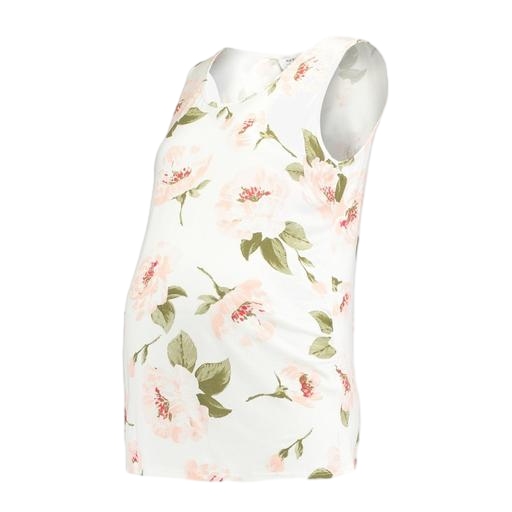
white wesley maternity tank, pink poppy maternity/nursing top, floral print tank top, white background